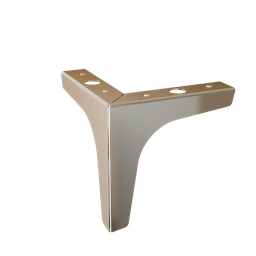
Label: tools